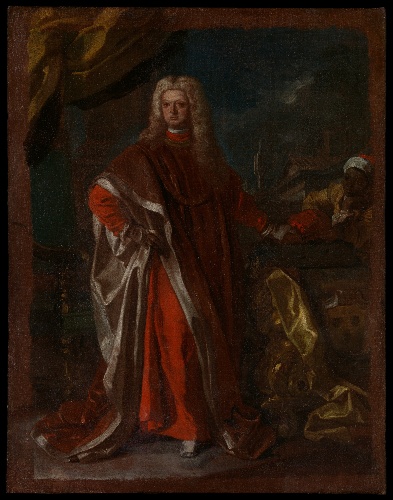
Title: Diego Pignatelli d'Aragona (1687–1750) and an Enslaved African Servant
Artist: Francesco Solimena
Artist bio: Italian, Canale di Serino 1657–1747 Barra
Date: probably 1731 or 1732
Object type: Painting, sketch
Classification: Paintings
Medium: Oil on canvas
Dimensions: 23 1/4 x 18 1/4 in. (59.1 x 46.4 cm)
Department: European Paintings
Credit line: Rogers Fund, 1967
Accession year: 1967
Repository: Metropolitan Museum of Art, New York, NY
Tags: Men|Portraits|Servants